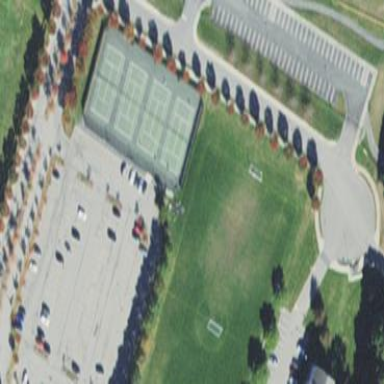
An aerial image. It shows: Tennis court on pitch designated for leisure land.